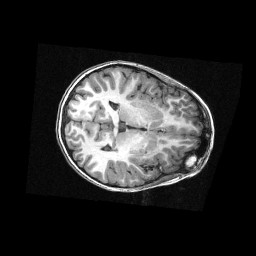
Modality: T1w
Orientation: axial
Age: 9
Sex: female
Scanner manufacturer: siemens
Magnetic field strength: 3 T
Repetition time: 2.3 s
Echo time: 0.00336 s